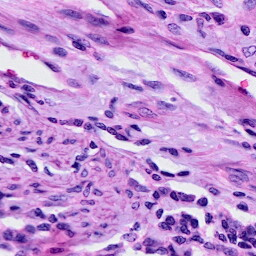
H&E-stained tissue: Cervix